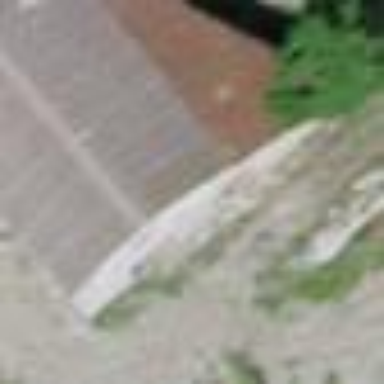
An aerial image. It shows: Shed.